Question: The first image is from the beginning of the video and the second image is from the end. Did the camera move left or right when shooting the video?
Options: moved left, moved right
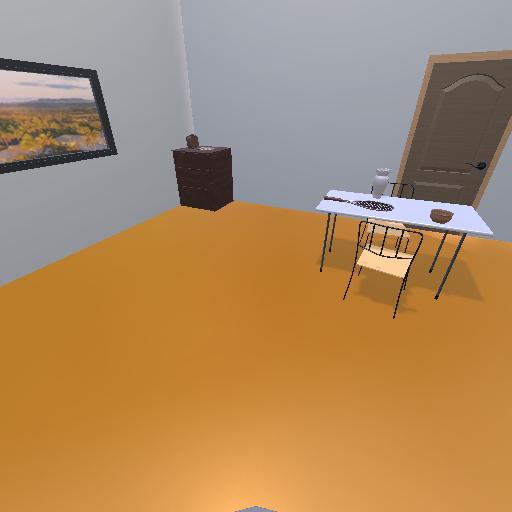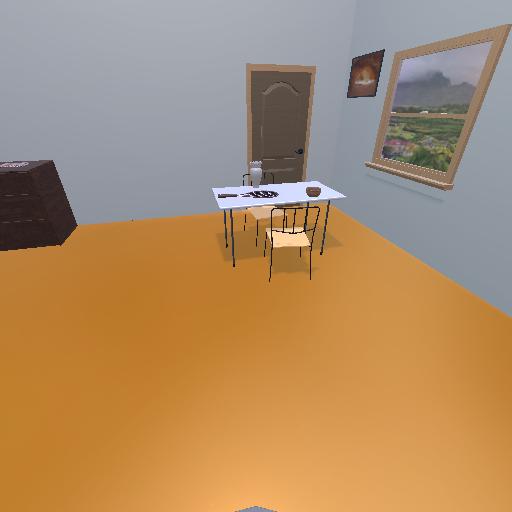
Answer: moved left